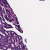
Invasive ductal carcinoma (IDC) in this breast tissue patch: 0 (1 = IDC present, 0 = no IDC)